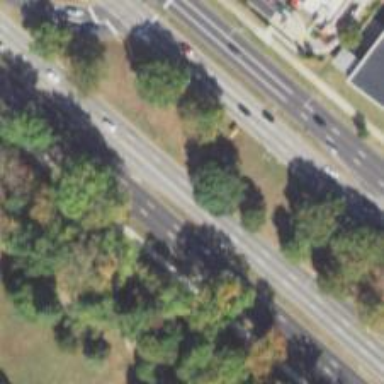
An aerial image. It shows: Trunk link road with asphalt surface.